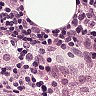
Metastatic tissue present: no